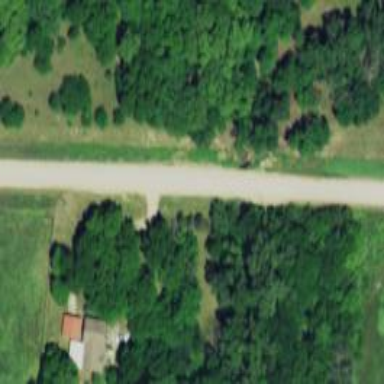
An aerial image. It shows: Tertiary road noted as predominant gravel route.